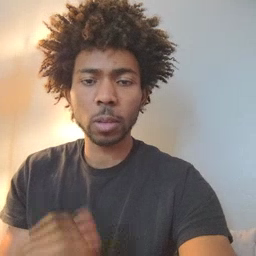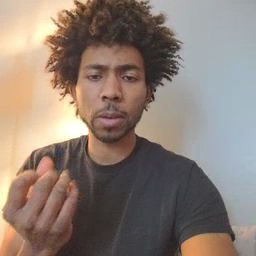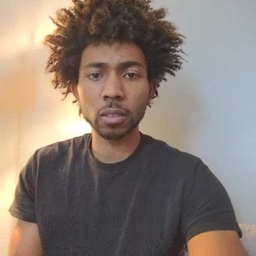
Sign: many